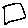
Label: square